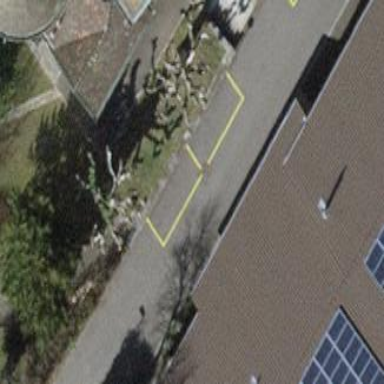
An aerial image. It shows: Parking space with normal surface.